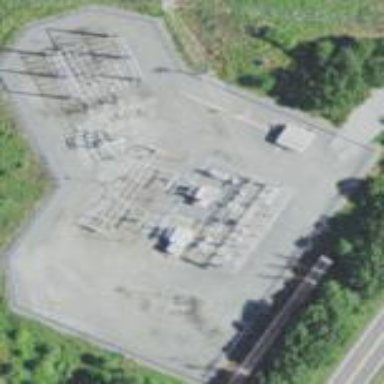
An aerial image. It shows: Distribution power substation secured by fence.